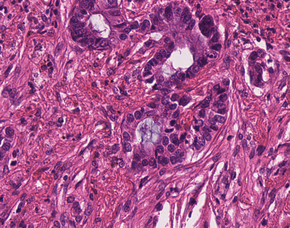
Tumor epithelial tissue: yes
Tumor-associated stroma tissue: yes
Normal tissue: no